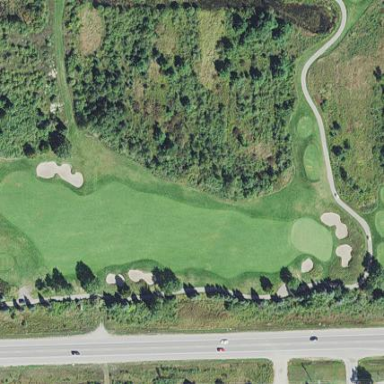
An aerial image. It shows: Grassy area designated as golf fairway.